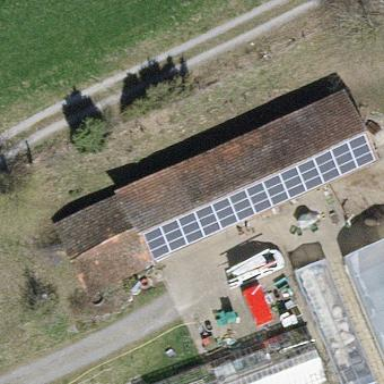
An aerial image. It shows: Solar power generator with photovoltaic panels.